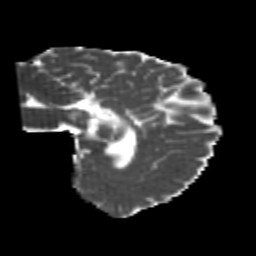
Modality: MD
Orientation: sagittal
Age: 20
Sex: male
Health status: healthy
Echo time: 0.074 s